Question: I have a requirement from our UI guy that he would like all UILabels on the right of a table cell to line up with each other. Not a far fetched requirement, except I am having issues doing it because some cells have a detail disclosure indicator, and some do not.
I have made the label background green to illustrate the issue:

I am not using auto layout, so far I have tried just setting the frame for the UILabel in the .xib a little more to the left to compensate (i.e. whether they have the disclosure indicator or not) but even then if the frame doesn't overlap with it....it still moves it left. I am wondering if there is a way to maybe have a detail disclosure on all cells but not show it?
Any ideas?
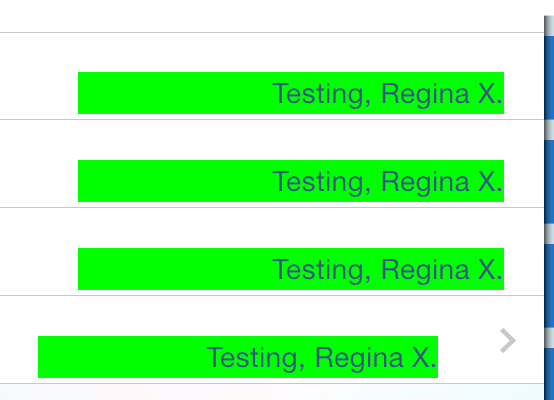
Answer: It's happening because the content view for the cell gets resized when there is an accessory view, so the label gets moved, because it's being positioned relative to the right side of the content view. Make the label be positioned relative to the left side of the content view, not the right.